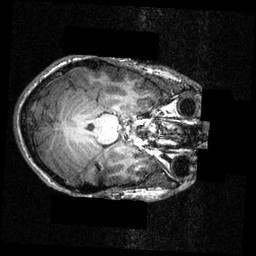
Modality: T1w
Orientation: axial
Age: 16
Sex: male
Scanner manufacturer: siemens
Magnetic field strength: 3.951 T
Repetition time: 1.5 s
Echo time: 0.00335 s